Question: I would like to know how can I create a Texture3D from a Texture2D.

I've found some good examples : <URL>
'''
int dim = tex2D.height;
Color[] c2D = tex2D.GetPixels();
Color[] c3D = new Color[c2D.Length];
for (int x = 0; x < dim; ++x)
{
for (int y = 0; y < dim; ++y)
{
for (int z = 0; z < dim; ++z)
{
int y_ = dim - y - 1;
c3D[x + (y * dim) + (z * dim * dim)] = c2D[z * dim + x + y_ * dim * dim];
}
}
}
'''
But this only works when you have
'''
Texture2D.height= Mathf.FloorToInt(Mathf.Sqrt(Texture2D.width))
'''
or if
'''
Depth = Width = Height
'''
How can I extract the values when the depth is not equal to the width or the height ?
It seems simple but I am missing something...
Thank you very much.
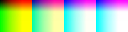
Answer: You can split the texture as follows:
'''
//Iterate the result
for(int z = 0; z < depth; ++z)
for(int y = 0; y < height; ++y)
for(int x = 0; x < width; ++x)
c3D[x + y * width + z * width * height]
= c2D[x + y * width * depth + z * width]
'''
You can get to this index formula as follows:
Advancing by 1 in the x-direction results in an increment by '1' (just the next pixel).
Advancing by 1 in the y-direction results in an increment by 'depth * width' (skip 4 images with the according width).
Advancing by 1 in the z-direction results in an increment by 'width' (skip one image row).
Or if you prefer the other direction:
'''
//Iterate the original image
for(int y = 0; y < height; ++y)
for(int x = 0; x < width * depth; ++x)
c3D[(x % width) + y * width + (x / width) * width * height] = c2D[x + y * width * depth];
'''